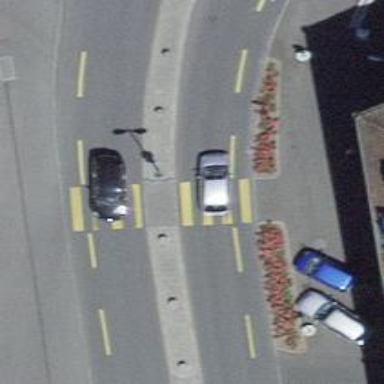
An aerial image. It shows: Uncontrolled zebra crossing with marked island on the road.